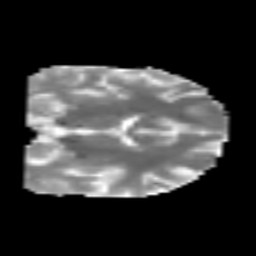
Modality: MD
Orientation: coronal
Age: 25
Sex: male
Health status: healthy